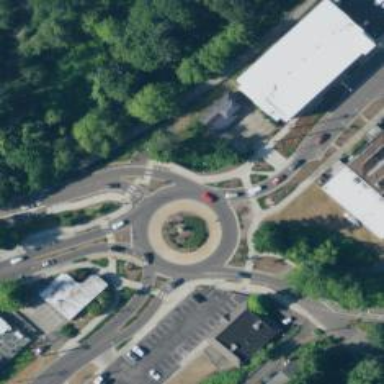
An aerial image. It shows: Secondary road with asphalt surface leading to roundabout junction.